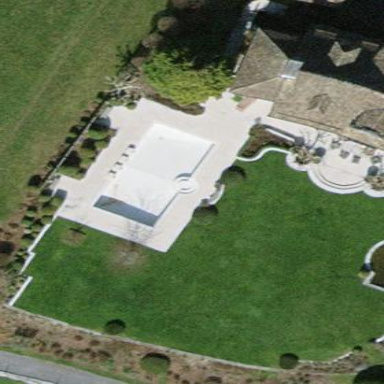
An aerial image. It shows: Swimming pool located in leisure land.